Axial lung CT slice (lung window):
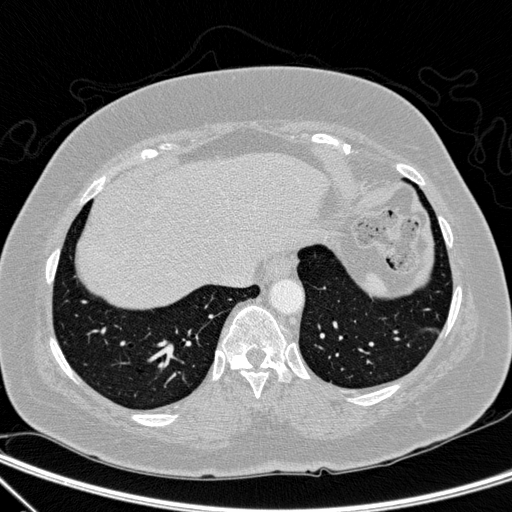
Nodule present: no